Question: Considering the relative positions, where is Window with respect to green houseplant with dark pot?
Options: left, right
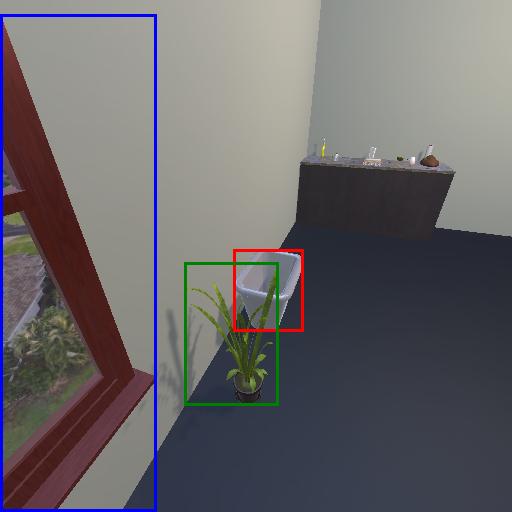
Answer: left